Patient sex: F
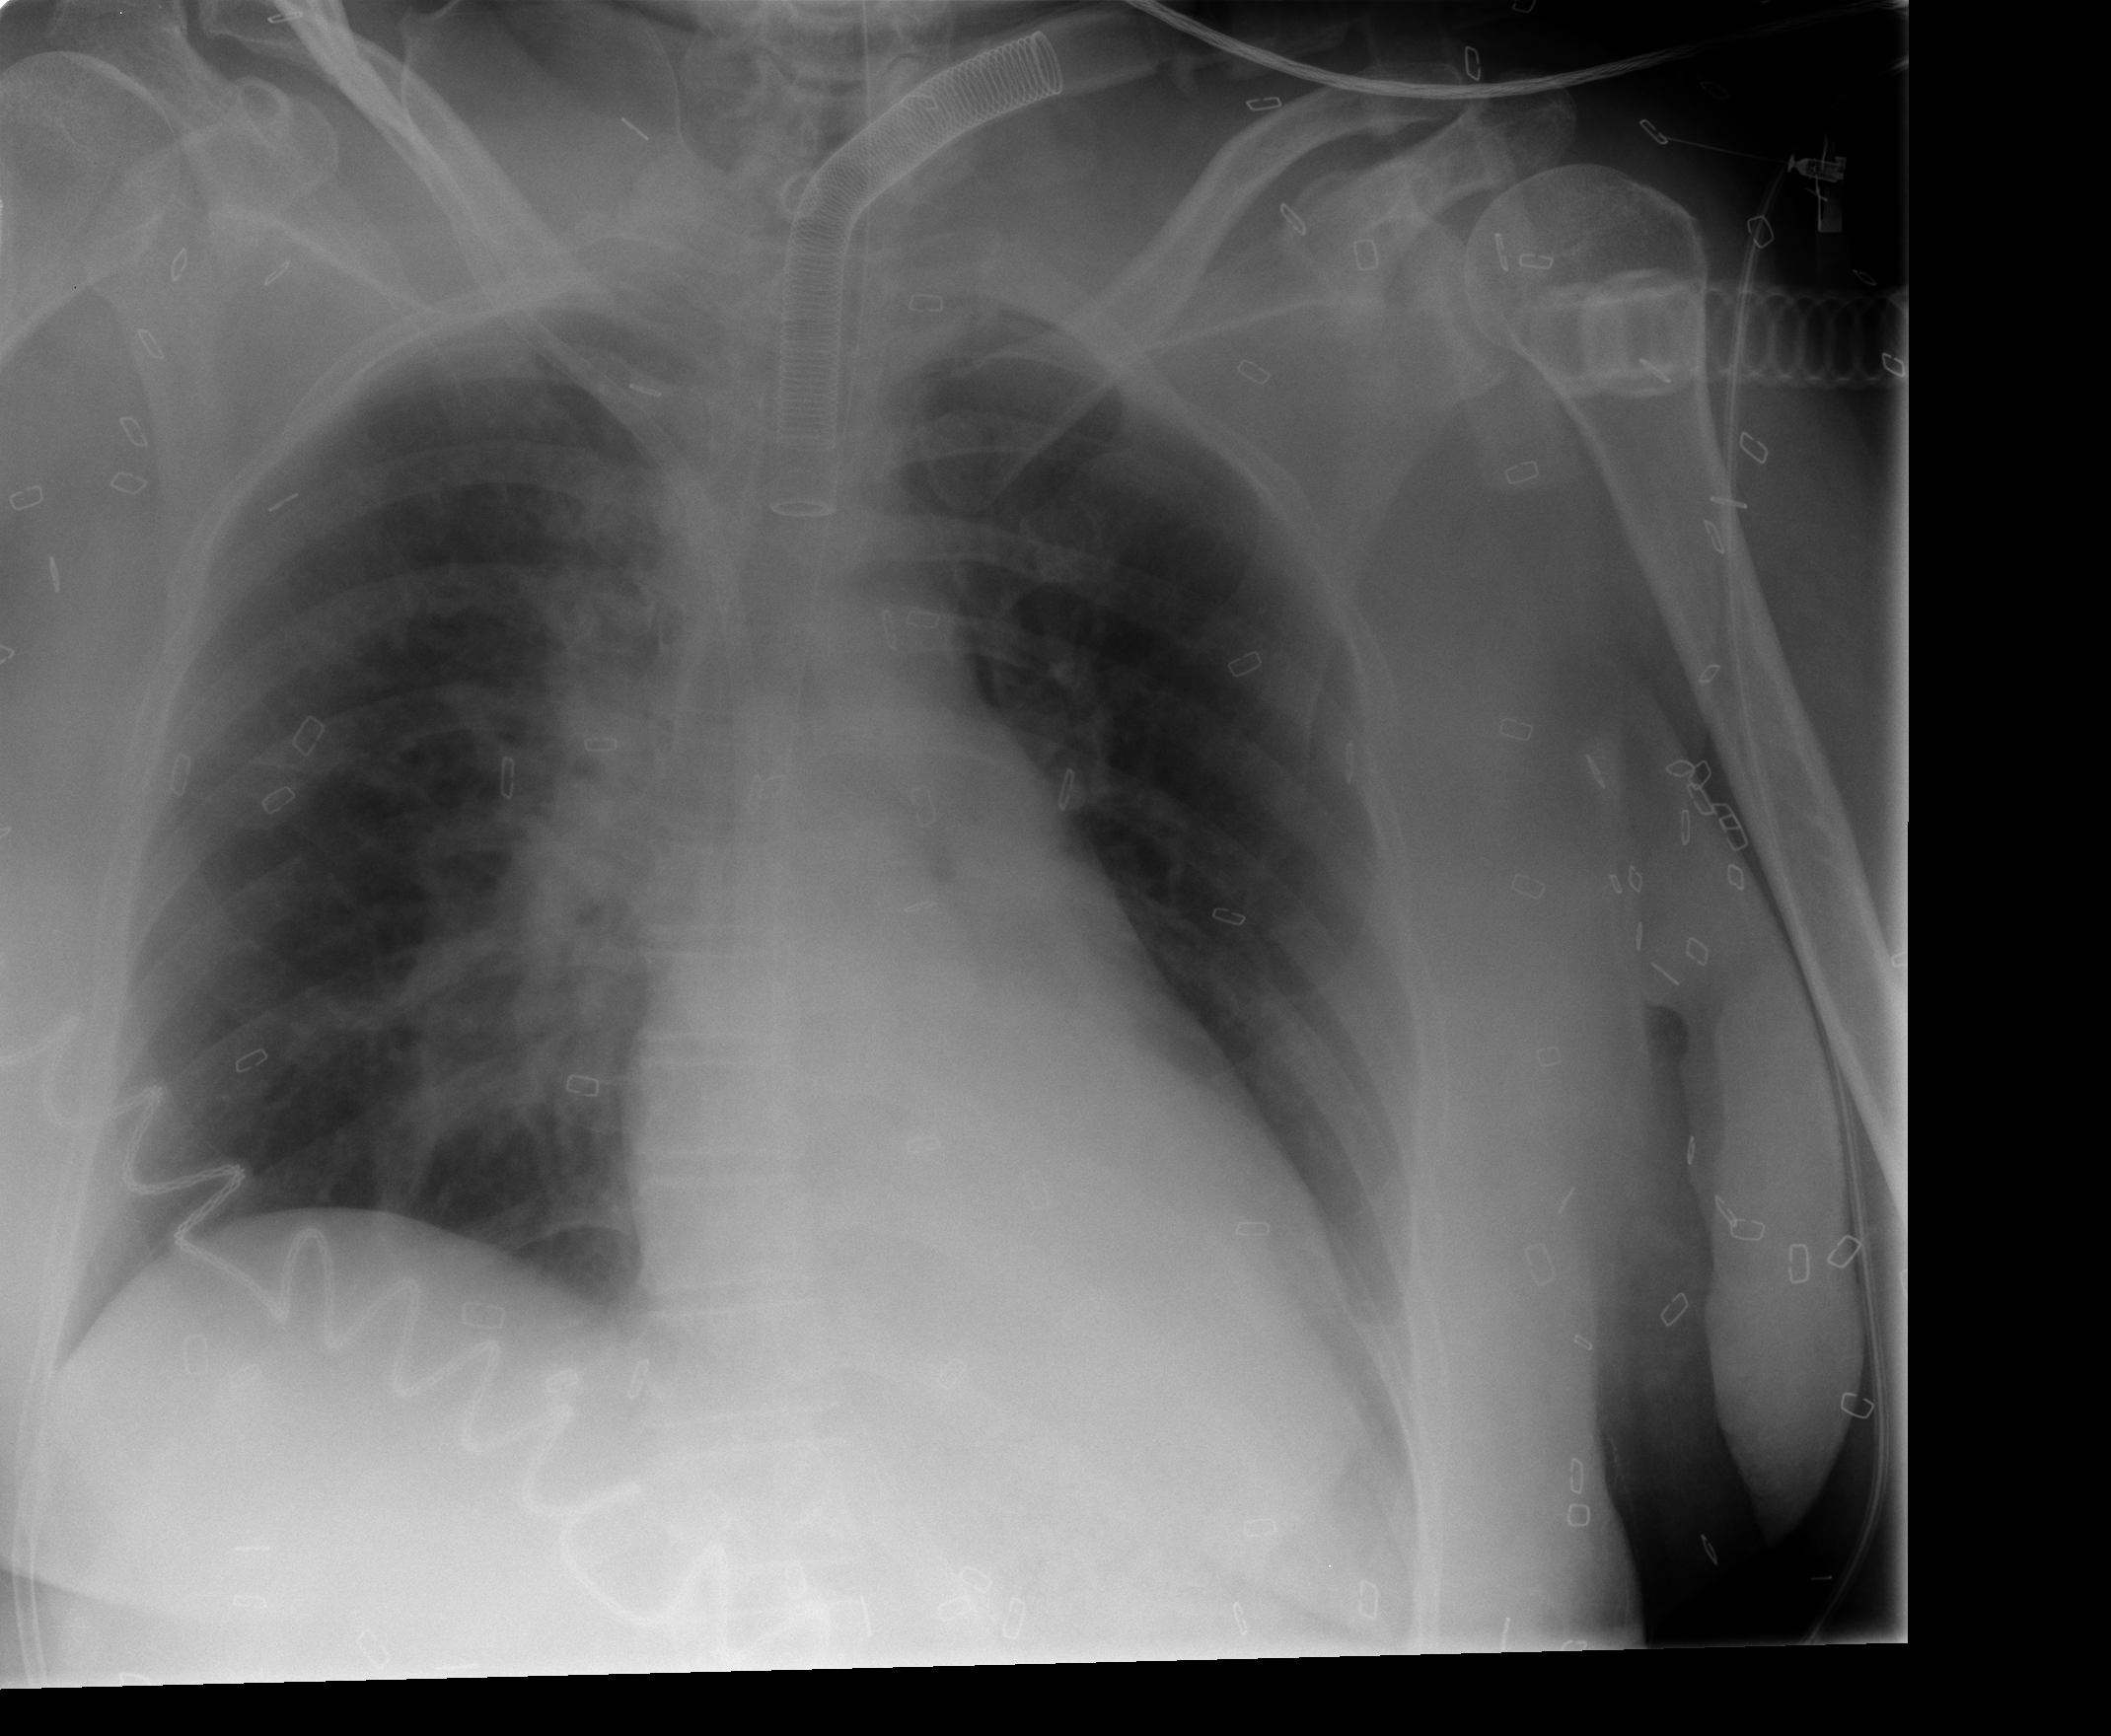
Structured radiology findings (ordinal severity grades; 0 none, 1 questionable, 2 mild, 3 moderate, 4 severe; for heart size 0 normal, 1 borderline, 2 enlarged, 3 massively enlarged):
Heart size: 0
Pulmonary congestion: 1
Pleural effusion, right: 0
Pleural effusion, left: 1
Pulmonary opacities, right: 1
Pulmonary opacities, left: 0
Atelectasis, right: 1
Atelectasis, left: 1